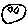
Label: smiley face